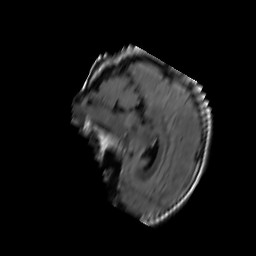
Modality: FLAIR
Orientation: sagittal
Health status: ill
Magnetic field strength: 3 T